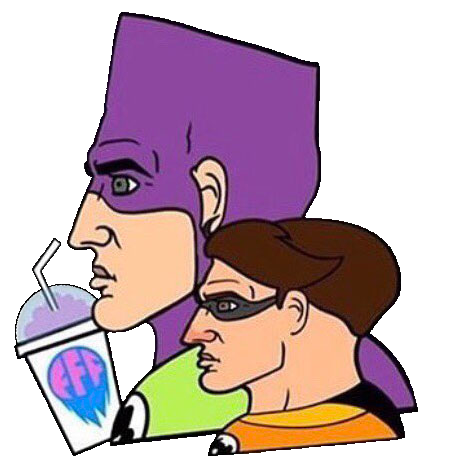
Label: 4_Yes_Chad